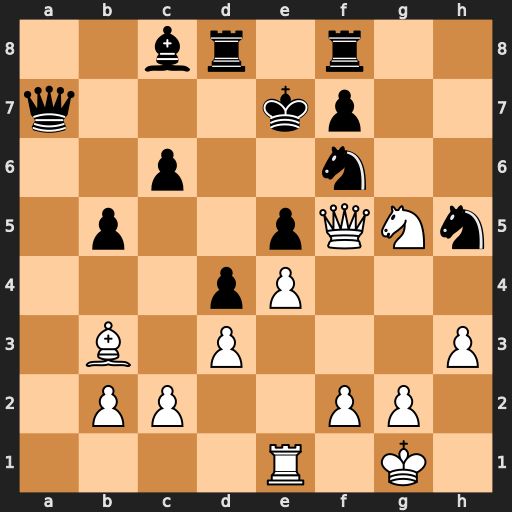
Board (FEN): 2br1r2/q3kp2/2p2n2/1p2pQNn/3pP3/1B1P3P/1PP2PP1/4R1K1
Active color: w
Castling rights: -
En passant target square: -
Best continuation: Qxe5+ Kd7 Nxf7 Rxf7 Bxf7